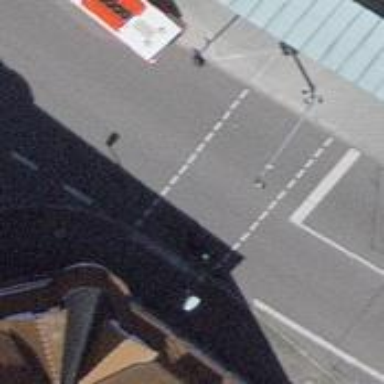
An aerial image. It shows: Traffic signals at road crossing.